Question: I am writing a new endpoint in my HTTP service that is built on the <URL>, I receive the error code as expected:
'''
...
< HTTP/1.1 442 Client Error (442)
....
'''
And the same with <URL>:

What I would like to do is customize the "Client Error" text, such that the response would actually read something like:
'''
442 Forced Password Reset
'''
Is this possible, or is it in the spec somewhere that any custom status codes of the 4xx class are to be interpreted by all clients simply as "Client Error"?
(I have been looking through the <URL>
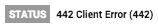
Answer: Looking through the source code it didn't take me long to find the following:
1. Play just stores the status code in the RepsonseHeader, not the string
2. Play uses Netty, and turns the status code into a HttpResponseStatus using valueOf, which is basically just a case statement over the status codes, with defaults based on the range if it isn't standard.
3. Although you could define a new Netty HttpResponseStatus with the reason phrase you want, there isn't any way to add it to the valueOf method (it's static).
So, there isn't any really good solution without rewriting some parts of Play!.
You might be able to use some sort of post-filter to modify the response and change the reason phrase, but I don't know how that would work, or even if it is possible to write those kinds of filters in Play!.
Finally, the reason phrase isn't really that important, as clients generally don't (and shouldn't) actually parse it.